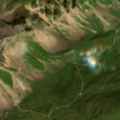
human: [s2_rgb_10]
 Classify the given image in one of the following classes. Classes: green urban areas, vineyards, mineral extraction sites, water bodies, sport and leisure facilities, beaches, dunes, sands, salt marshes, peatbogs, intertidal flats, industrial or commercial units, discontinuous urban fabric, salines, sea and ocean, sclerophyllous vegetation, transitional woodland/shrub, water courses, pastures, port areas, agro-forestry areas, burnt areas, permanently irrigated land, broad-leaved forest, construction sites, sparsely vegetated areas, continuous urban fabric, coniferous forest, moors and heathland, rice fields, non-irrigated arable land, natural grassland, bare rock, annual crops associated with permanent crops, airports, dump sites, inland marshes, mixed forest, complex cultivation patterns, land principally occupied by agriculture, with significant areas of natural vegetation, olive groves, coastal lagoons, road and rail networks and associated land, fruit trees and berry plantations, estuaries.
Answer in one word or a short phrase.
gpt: natural grassland, bare rock